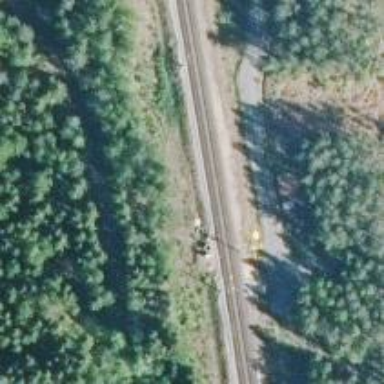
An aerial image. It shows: Railway with continuous electrified contact line.